Fundus camera: zeiss
Shooting center: fovea
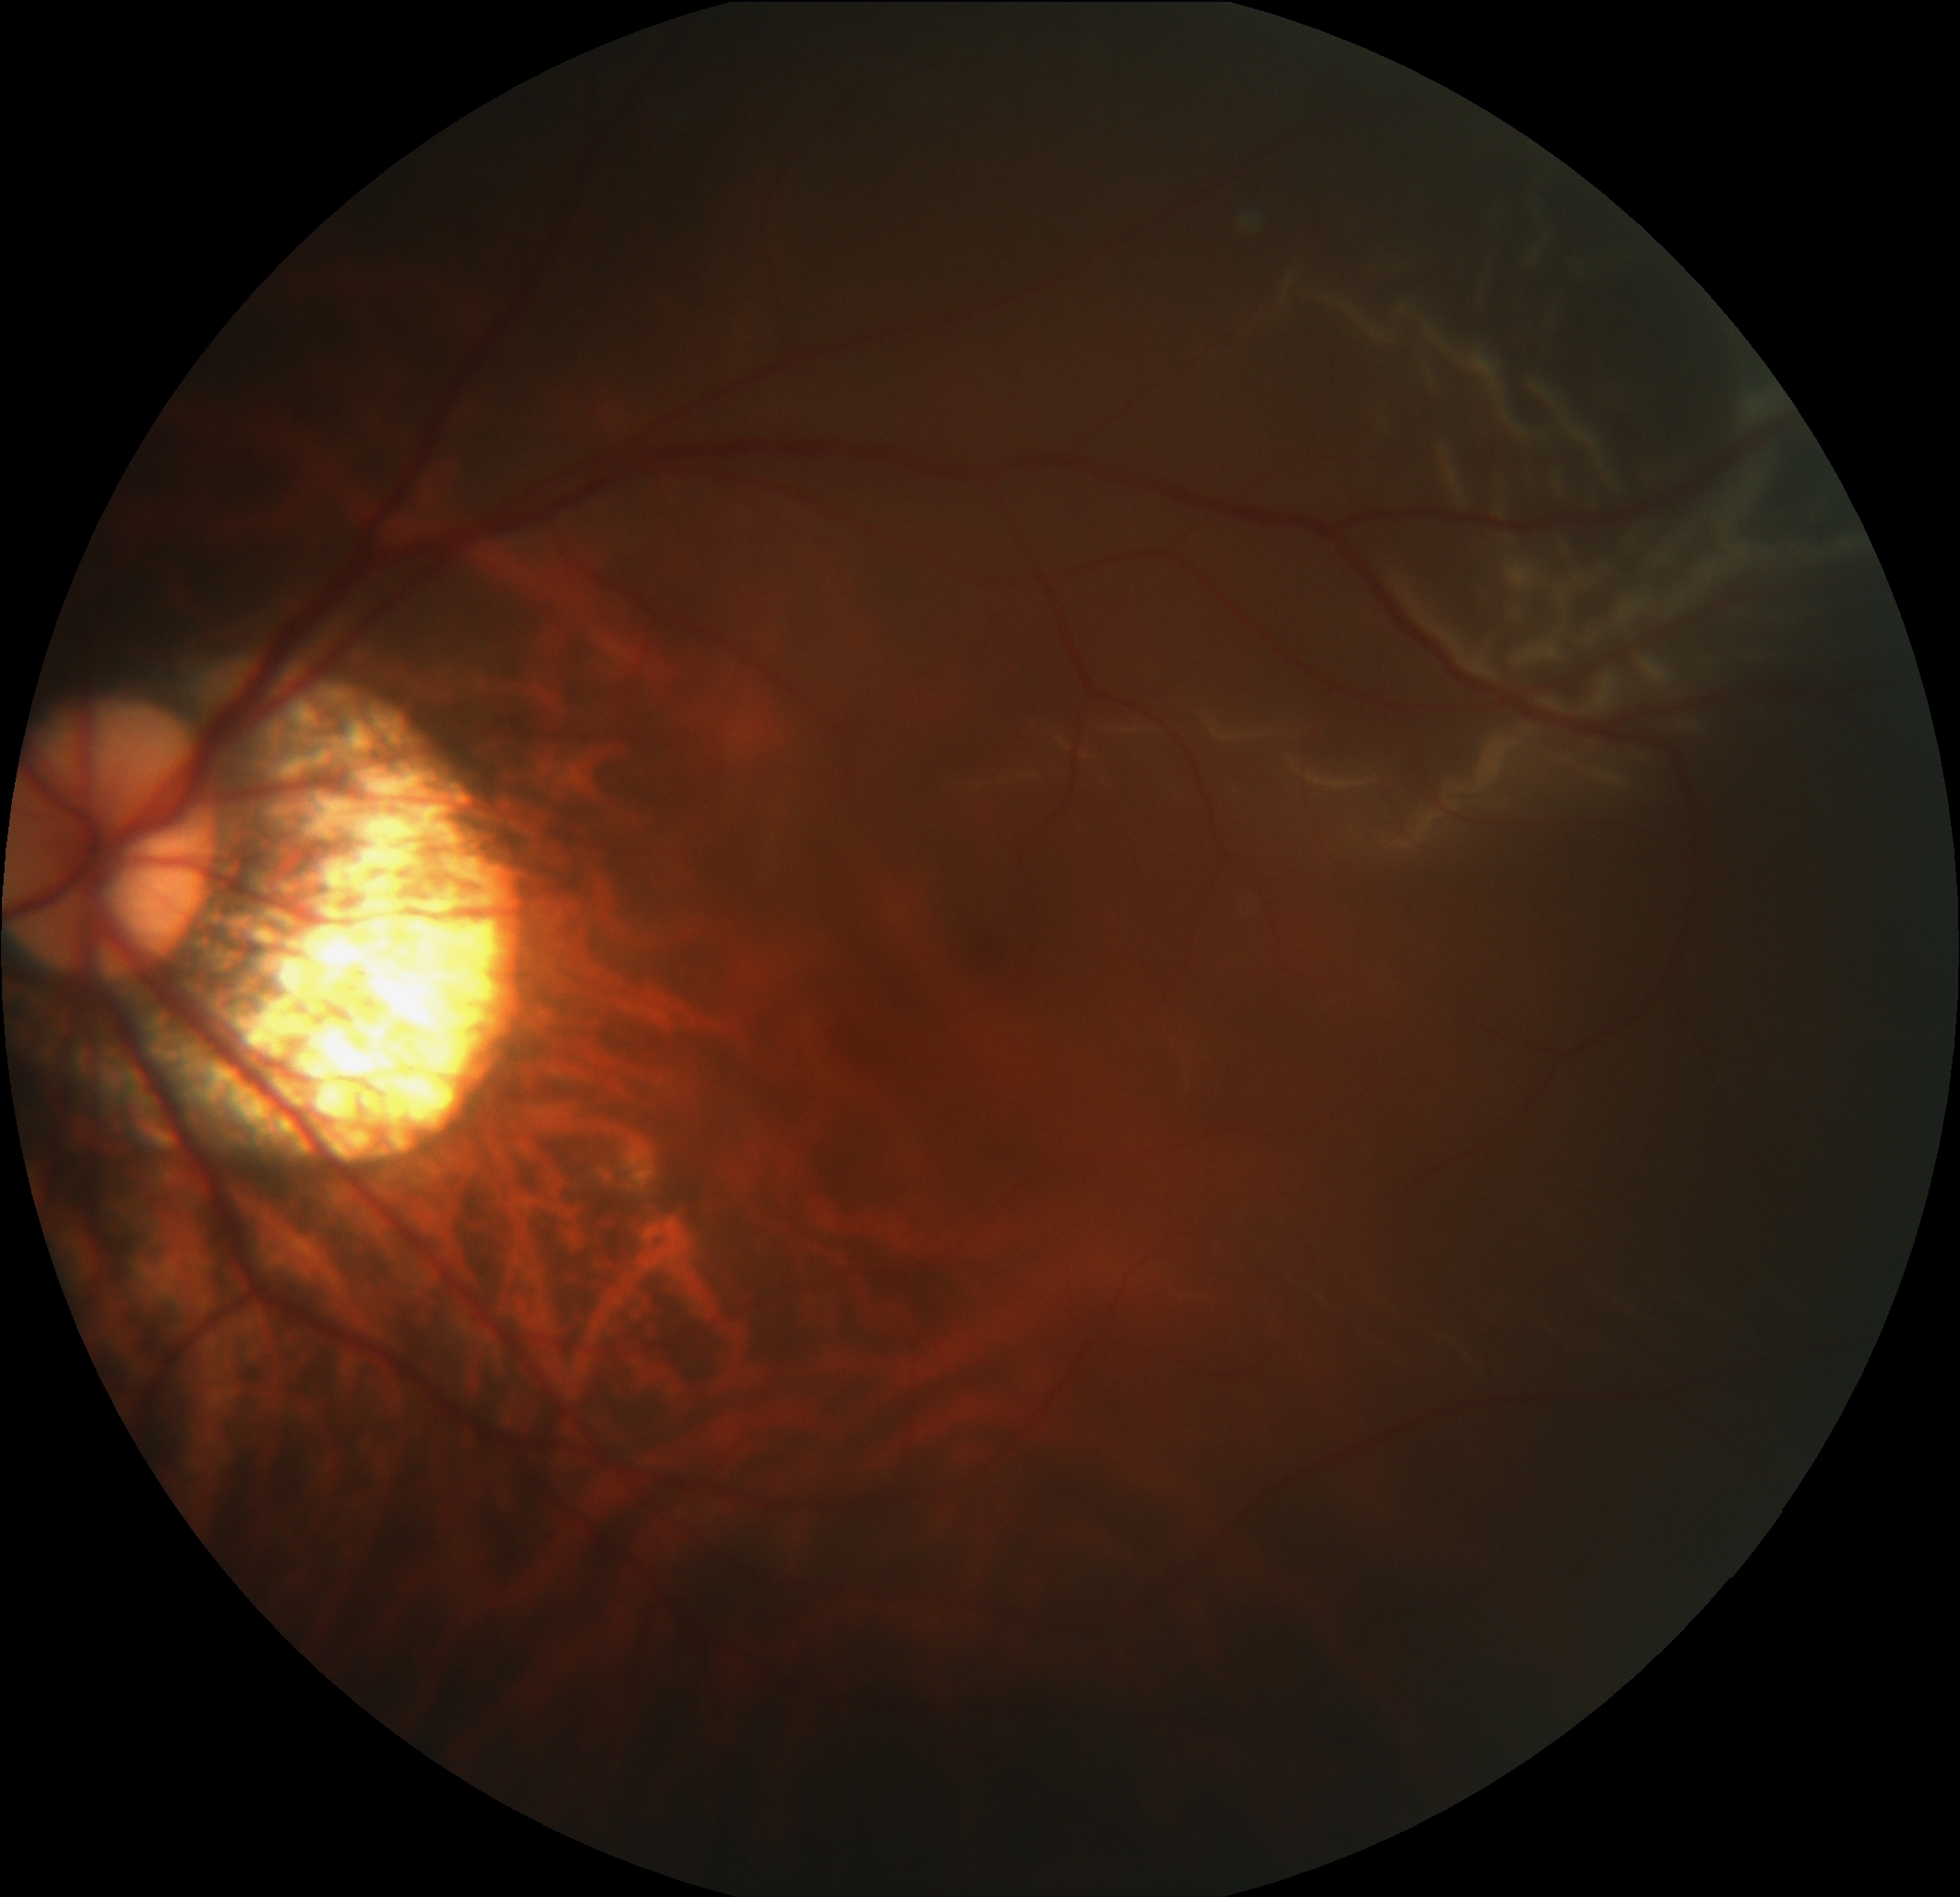
Pathologic myopia: yes
Patchy retinal atrophy: present
Retinal detachment: present